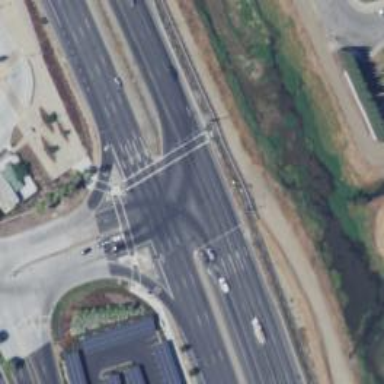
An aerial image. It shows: Trunk highway with separate sidewalk. The highway is expressway.